Field crop: maize
Growth stage: 1
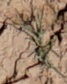
Species: lolium